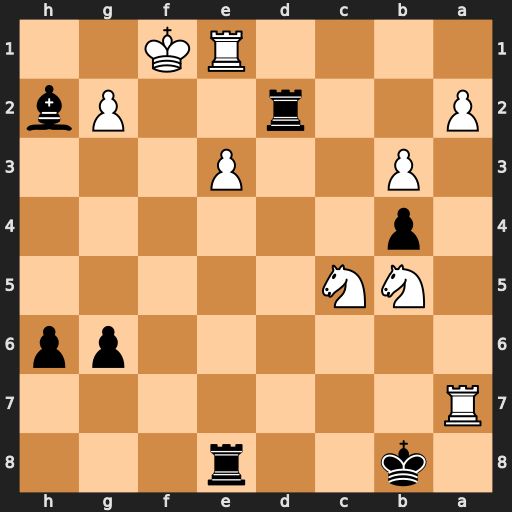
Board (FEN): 1k2r3/R7/6pp/1NN5/1p6/1P2P3/P2r2Pb/4RK2
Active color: b
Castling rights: -
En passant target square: -
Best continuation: Rf8+ Rf7 Rxf7#